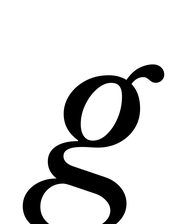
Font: LibreCaslonText-Italic_Italic